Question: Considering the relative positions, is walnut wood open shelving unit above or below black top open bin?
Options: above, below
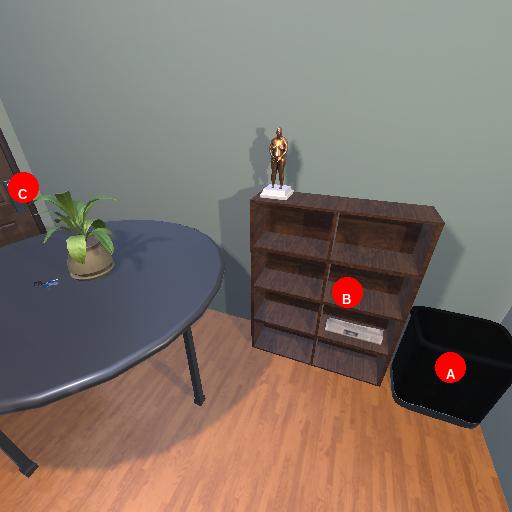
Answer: above